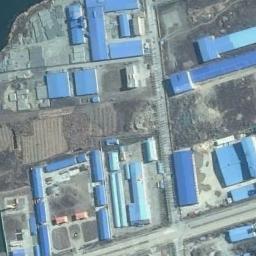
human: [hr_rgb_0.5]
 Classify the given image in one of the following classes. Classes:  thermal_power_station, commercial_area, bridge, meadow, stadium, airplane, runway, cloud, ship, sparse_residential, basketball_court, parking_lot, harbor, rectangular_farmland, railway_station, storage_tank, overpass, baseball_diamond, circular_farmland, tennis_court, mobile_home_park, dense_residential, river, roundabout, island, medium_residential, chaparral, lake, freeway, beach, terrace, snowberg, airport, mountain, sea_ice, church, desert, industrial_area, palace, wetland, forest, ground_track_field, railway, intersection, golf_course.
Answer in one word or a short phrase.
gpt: industrial_area